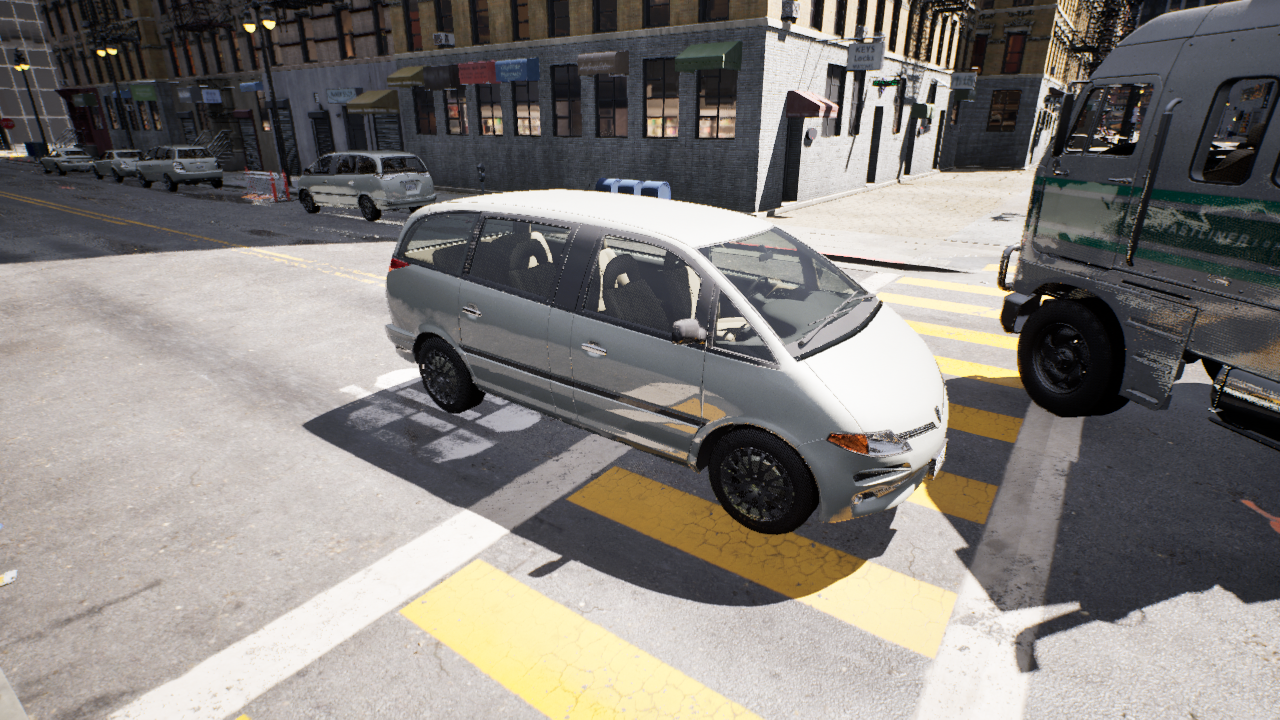
Venue: residential
Lighting: clear day
Vehicle rig: minivan